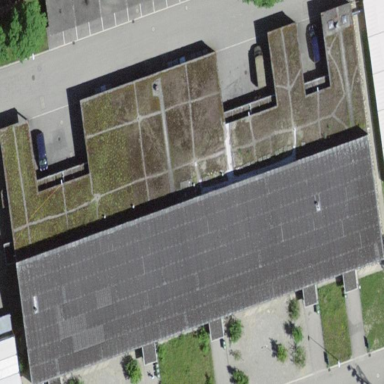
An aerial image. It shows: Building serving as food bank.